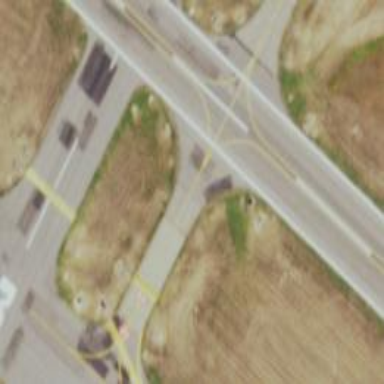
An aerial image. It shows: Image of taxiway at airport.